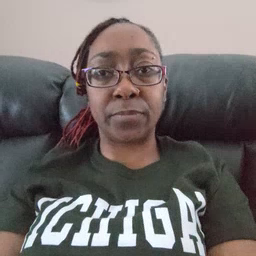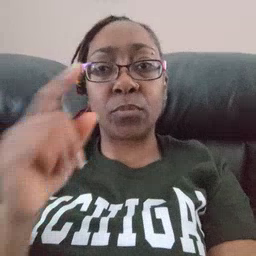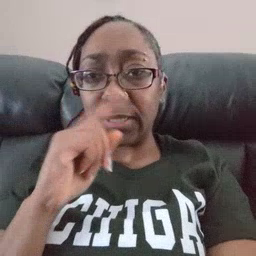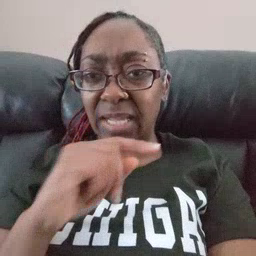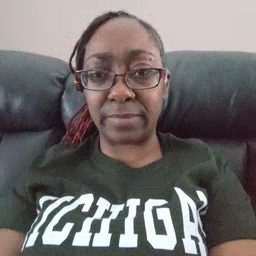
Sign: pretend